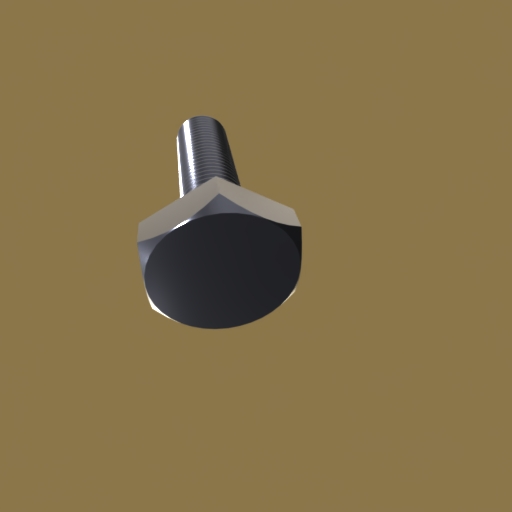
Label: bolt